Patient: sex M, age 46
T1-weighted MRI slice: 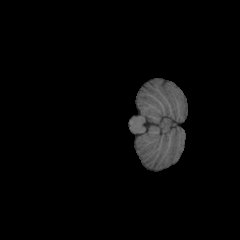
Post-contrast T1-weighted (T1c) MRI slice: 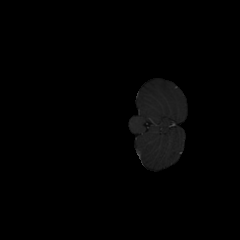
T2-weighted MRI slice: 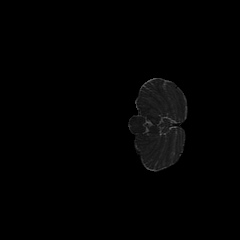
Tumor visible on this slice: no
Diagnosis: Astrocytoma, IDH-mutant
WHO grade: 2